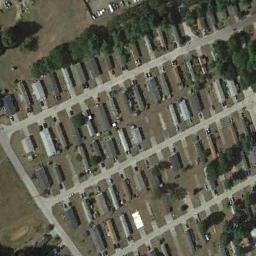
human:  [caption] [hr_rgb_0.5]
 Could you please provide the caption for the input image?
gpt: There are many buildings of different shapes and sizes in the mobile home parks .

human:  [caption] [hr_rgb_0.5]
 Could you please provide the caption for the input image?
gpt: The mobile home park has lots of mobile homes arranged in lines and some trees .

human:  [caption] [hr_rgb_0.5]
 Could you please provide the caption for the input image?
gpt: There are many buildings and some green trees in the mobile home park .

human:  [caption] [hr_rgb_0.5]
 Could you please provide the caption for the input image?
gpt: There were several cars parked along the road, And there were two rows of mobile homes on the lawn .

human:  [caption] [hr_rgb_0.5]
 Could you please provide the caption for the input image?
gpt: The mobile home park is on the bare land next to some trees and road .